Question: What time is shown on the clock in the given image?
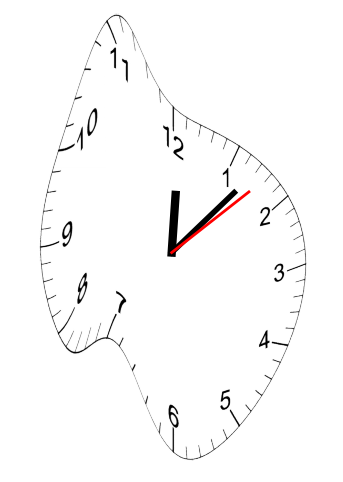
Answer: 12:07:08